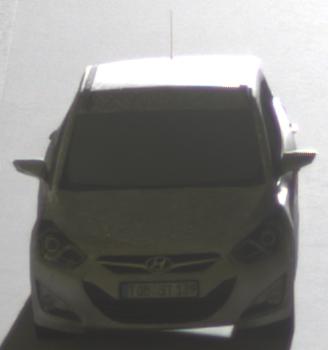
Make: Hyundai
Model: i40 Kombi 1.6 GDI
Detailed model: i40 (VF) Kombi
Model produced from: 2012/08
Model produced until: 2013/09
Doors: 5
Color: white
Road condition: dry road
Daytime: night
Contrast: high contrast